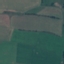
Label: Pasture